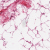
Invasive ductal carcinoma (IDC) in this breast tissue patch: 0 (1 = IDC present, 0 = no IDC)